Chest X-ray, PA view. Patient: 58 years old, sex M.
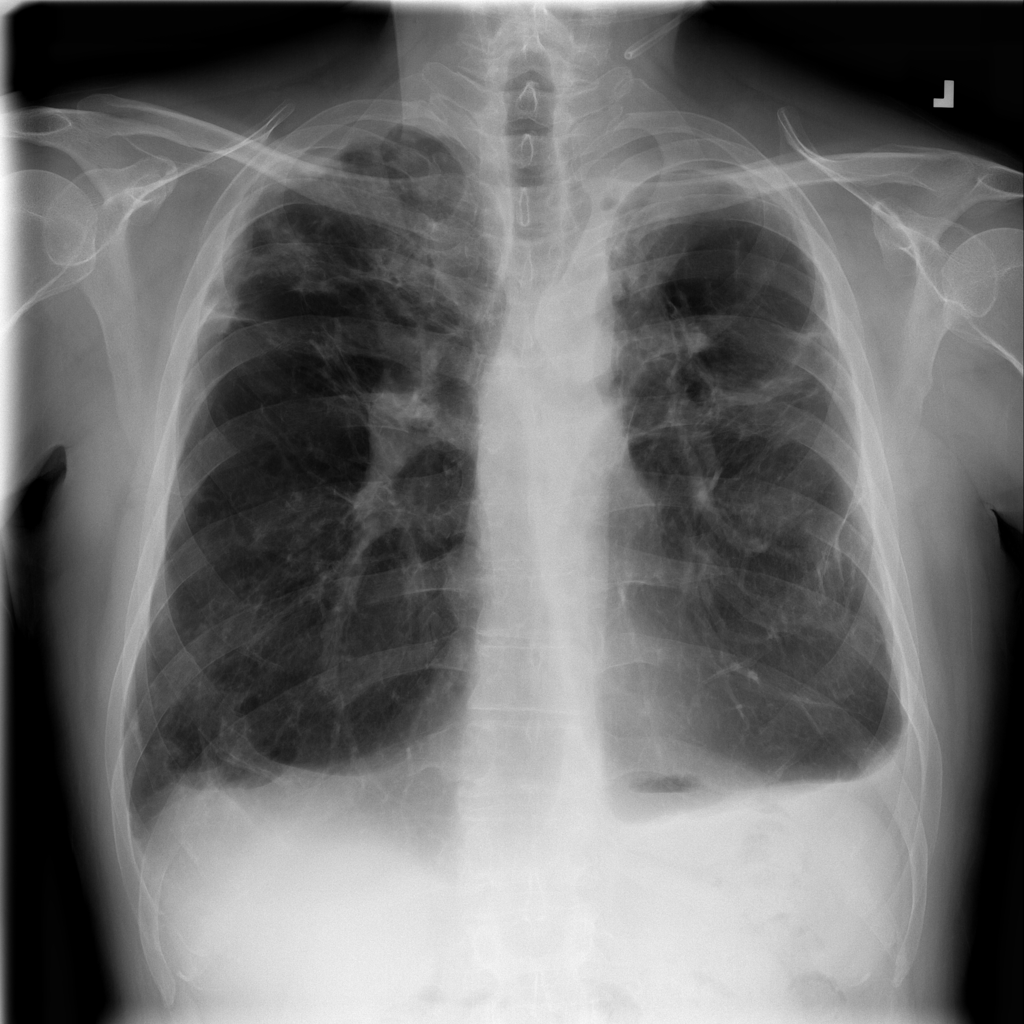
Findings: Fibrosis